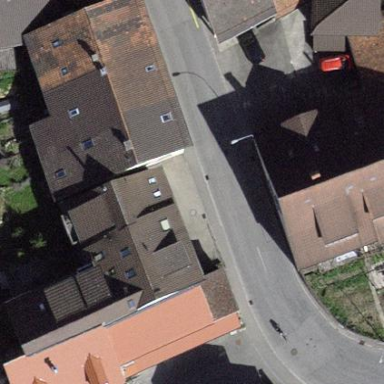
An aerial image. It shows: Building with tiled roof.